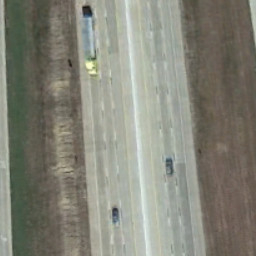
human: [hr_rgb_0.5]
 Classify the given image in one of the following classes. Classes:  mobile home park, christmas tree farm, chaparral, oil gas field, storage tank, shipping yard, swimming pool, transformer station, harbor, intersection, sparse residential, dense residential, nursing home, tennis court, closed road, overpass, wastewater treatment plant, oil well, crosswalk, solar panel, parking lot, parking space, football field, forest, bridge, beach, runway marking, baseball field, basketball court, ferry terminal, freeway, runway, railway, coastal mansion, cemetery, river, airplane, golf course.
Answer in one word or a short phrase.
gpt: freeway